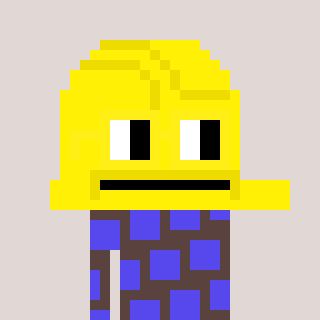
a pixel art character with square yellow glasses, a construction helmet-shaped head and a darkbrown-colored body on a warm background